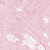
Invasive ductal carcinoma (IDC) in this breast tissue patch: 0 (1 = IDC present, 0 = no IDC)